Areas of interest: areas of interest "Temple"
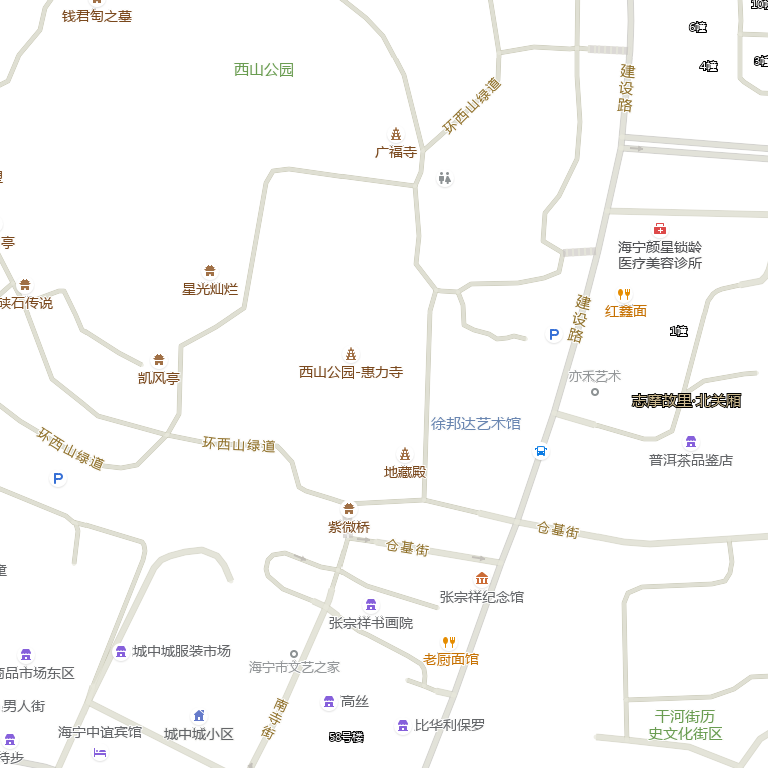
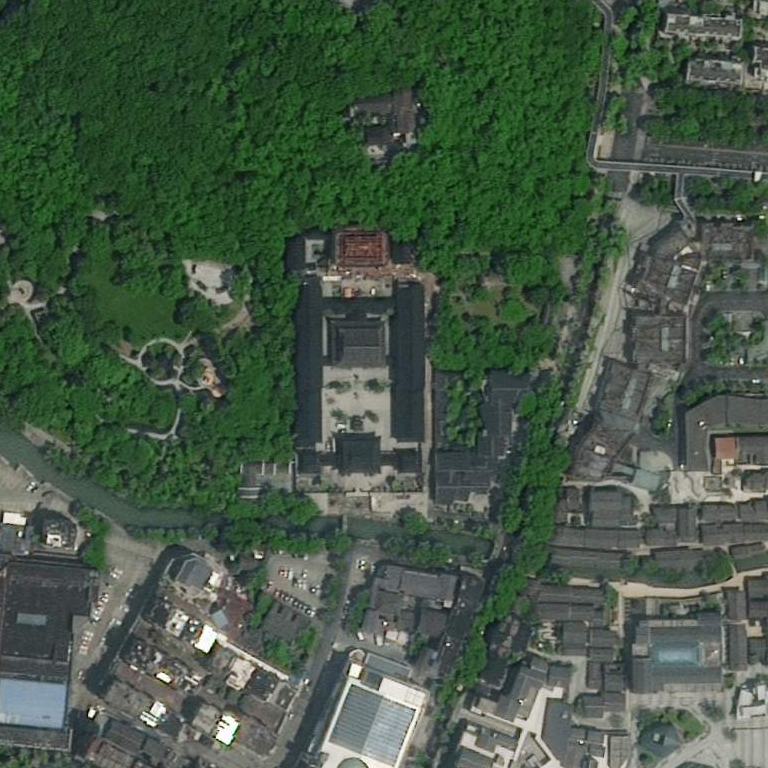